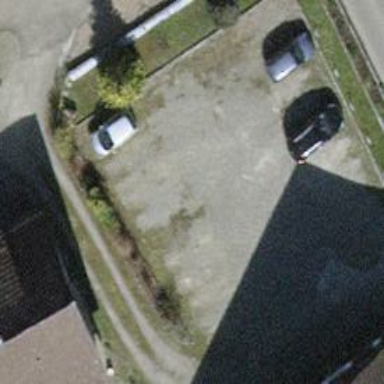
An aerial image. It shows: Parking area with fine gravel surface.